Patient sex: M
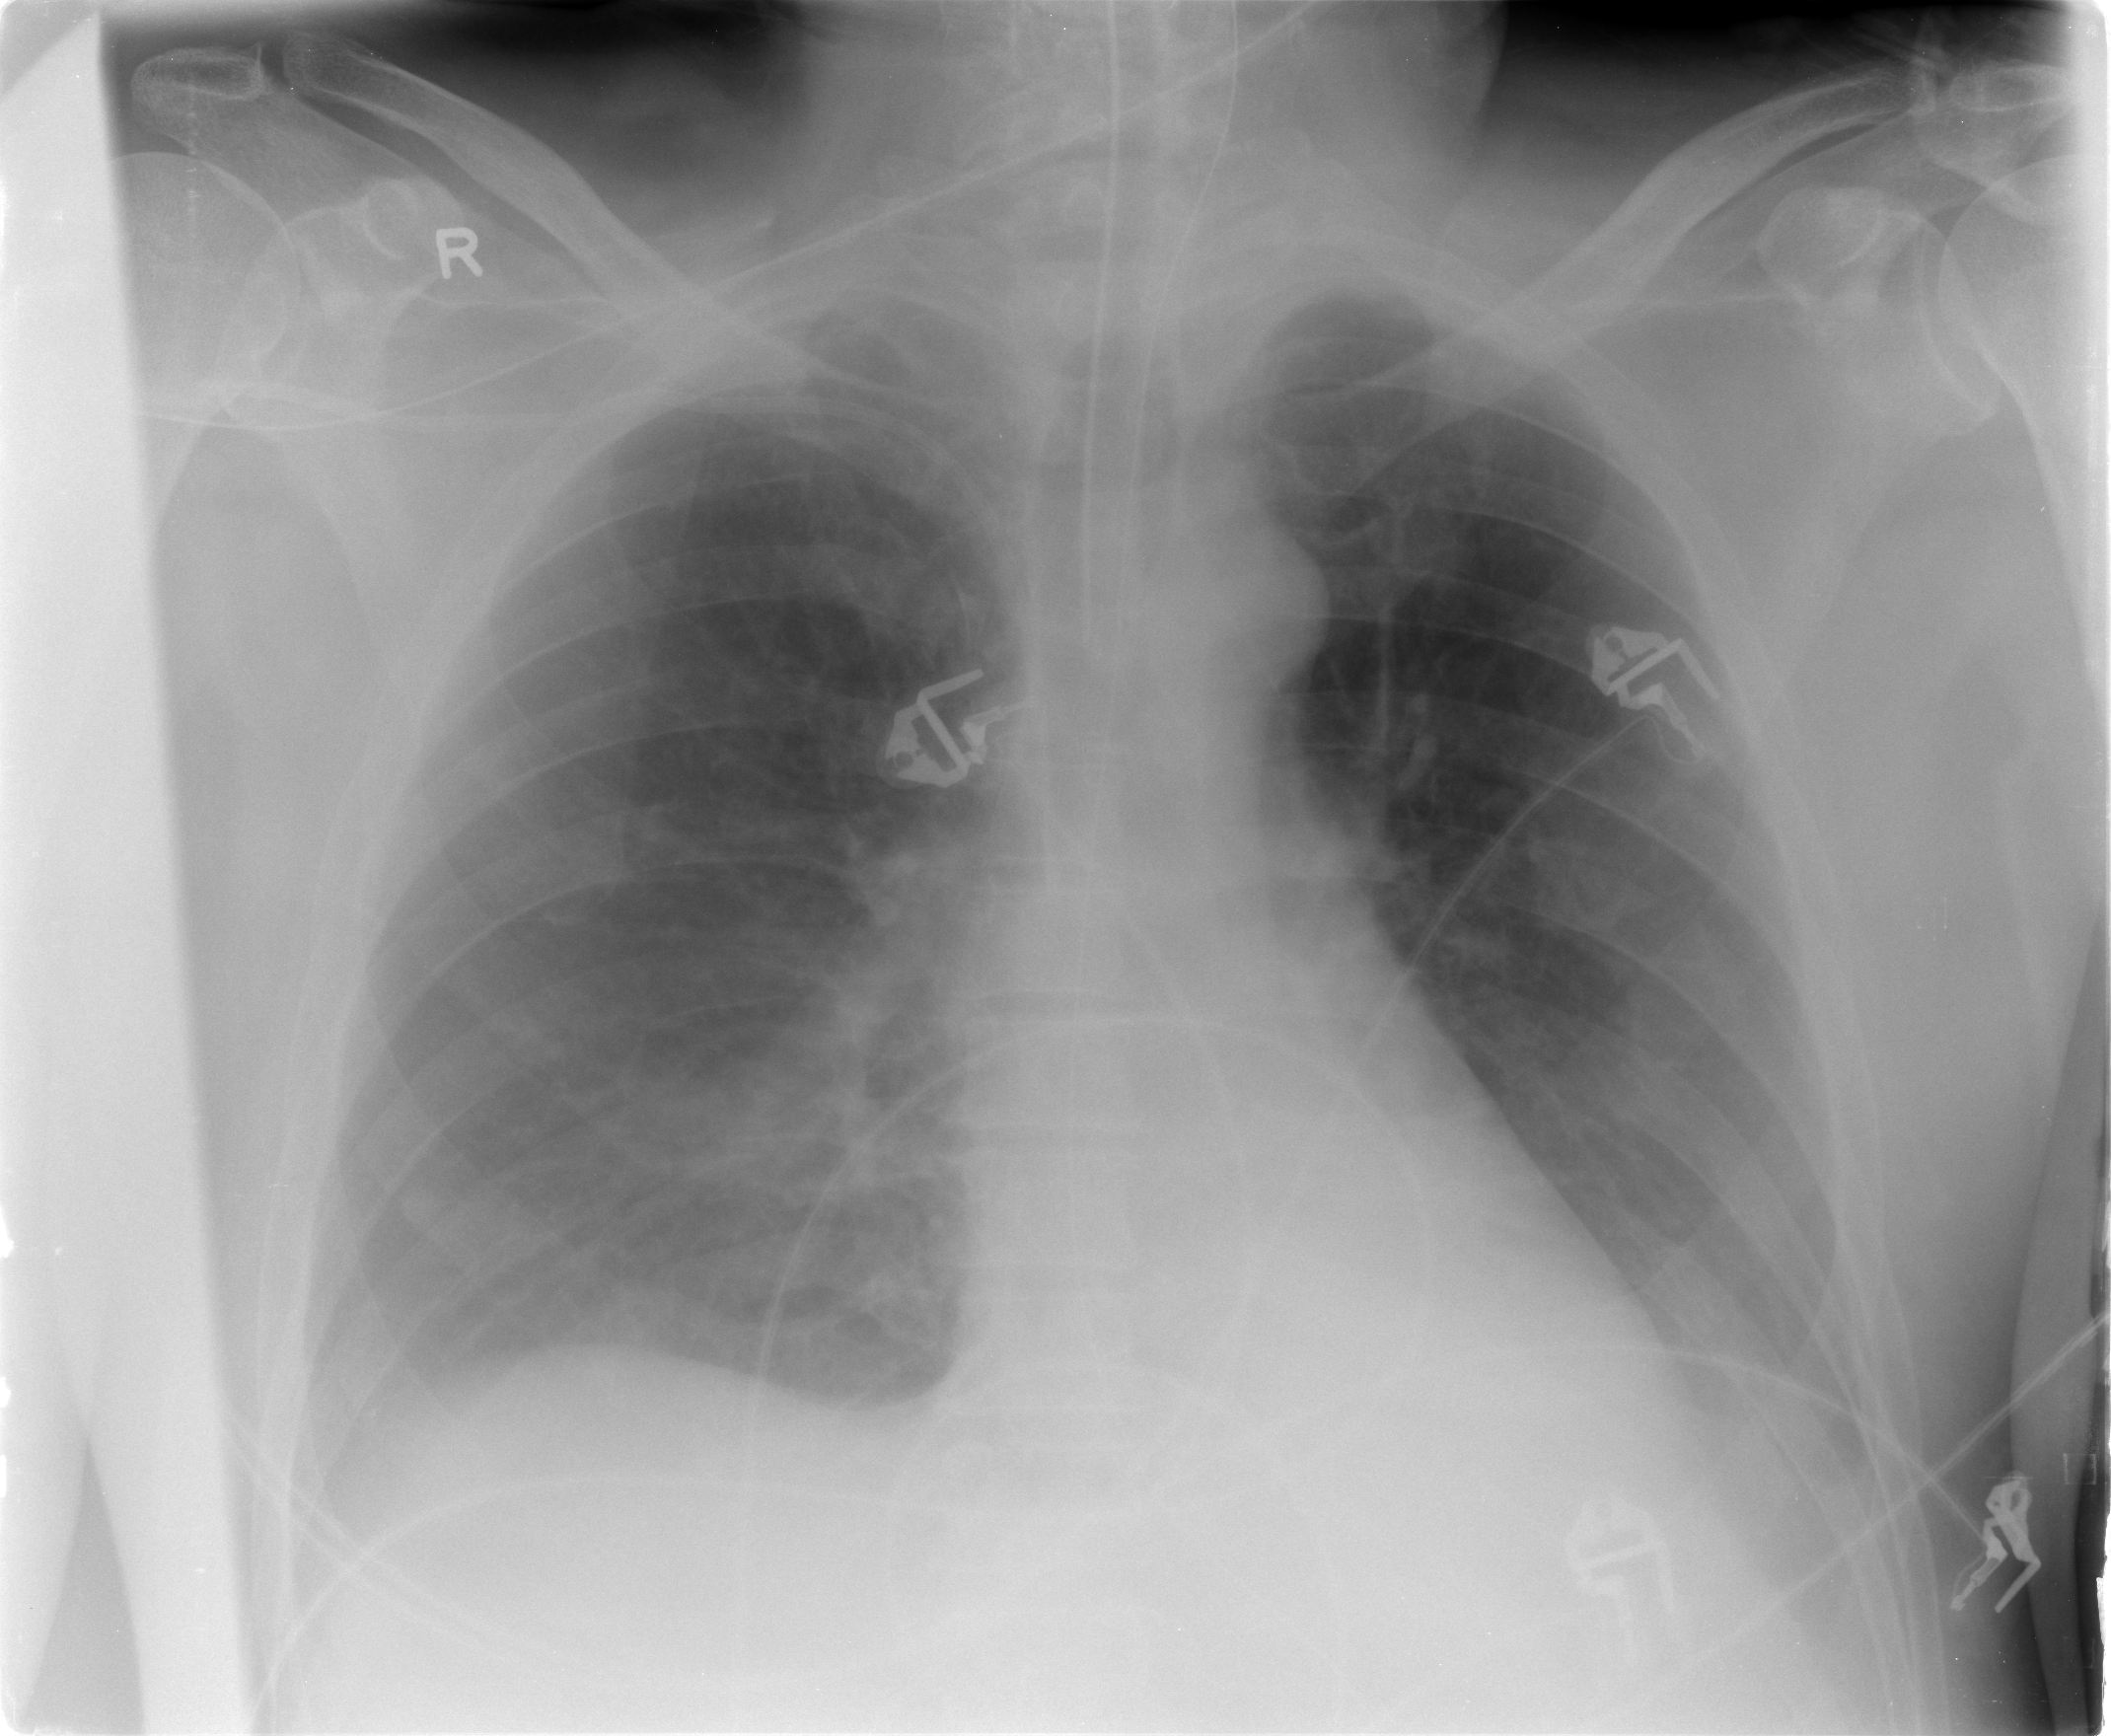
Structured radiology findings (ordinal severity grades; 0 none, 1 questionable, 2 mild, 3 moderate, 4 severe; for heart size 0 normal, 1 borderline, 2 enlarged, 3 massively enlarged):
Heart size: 0
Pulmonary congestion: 1
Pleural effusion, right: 2
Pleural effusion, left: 2
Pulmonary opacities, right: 2
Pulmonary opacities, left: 0
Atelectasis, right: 2
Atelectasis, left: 2